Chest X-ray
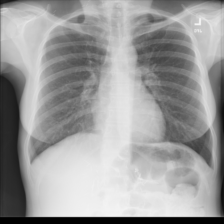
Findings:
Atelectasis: negative
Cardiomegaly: negative
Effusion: negative
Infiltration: positive
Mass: negative
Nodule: negative
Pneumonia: negative
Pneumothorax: negative
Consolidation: negative
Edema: negative
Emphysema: negative
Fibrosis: negative
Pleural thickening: negative
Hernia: negative